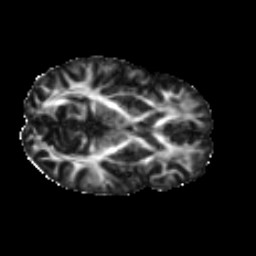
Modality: FA
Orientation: axial
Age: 33
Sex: female
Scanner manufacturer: ge
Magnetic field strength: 3 T
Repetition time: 7.8 s
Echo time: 0.0606 s